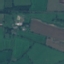
Land use / land cover class: Pasture